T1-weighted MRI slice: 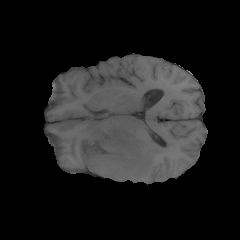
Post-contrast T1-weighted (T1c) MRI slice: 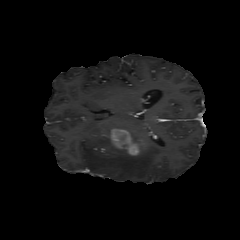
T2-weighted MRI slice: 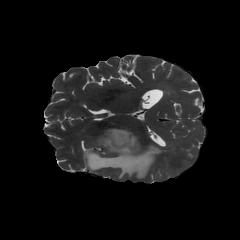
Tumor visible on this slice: yes